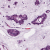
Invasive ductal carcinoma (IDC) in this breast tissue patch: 1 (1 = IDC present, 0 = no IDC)